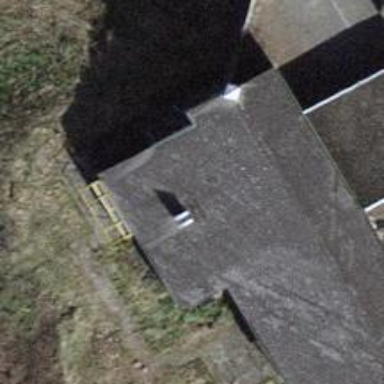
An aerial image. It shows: Building with tiled roof.